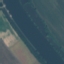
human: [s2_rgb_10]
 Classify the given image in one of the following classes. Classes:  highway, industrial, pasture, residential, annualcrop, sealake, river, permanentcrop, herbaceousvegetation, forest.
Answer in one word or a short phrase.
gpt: River